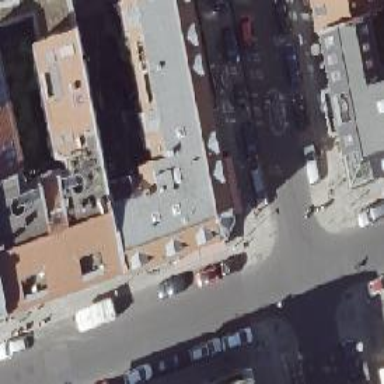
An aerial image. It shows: Bakery.